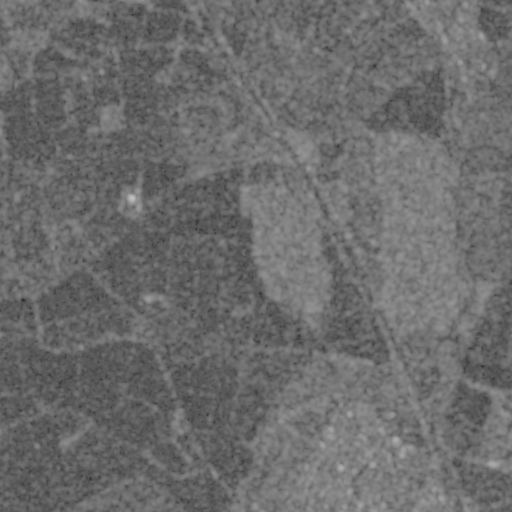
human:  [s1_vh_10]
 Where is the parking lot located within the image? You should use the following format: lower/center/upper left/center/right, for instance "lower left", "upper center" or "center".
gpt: The parking lot is located in the lower right of the image.
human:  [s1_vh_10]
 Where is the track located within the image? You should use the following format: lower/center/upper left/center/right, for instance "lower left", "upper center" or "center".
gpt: The track is located in the lower center of the image.
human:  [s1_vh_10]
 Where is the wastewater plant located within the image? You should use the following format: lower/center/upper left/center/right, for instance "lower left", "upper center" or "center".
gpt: The wastewater plant is located in the lower right of the image.
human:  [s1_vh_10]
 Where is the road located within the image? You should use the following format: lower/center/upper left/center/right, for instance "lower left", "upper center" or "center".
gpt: There is no road in the image.

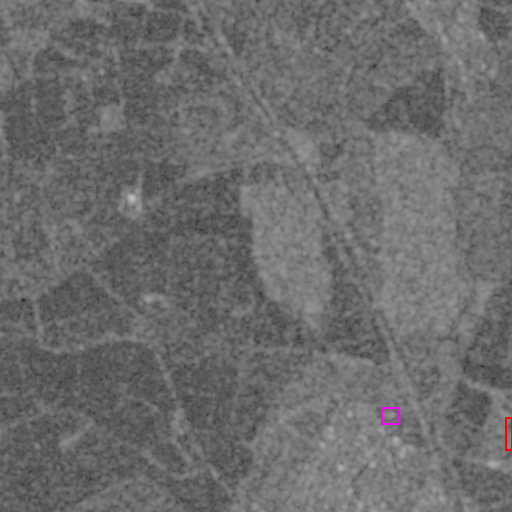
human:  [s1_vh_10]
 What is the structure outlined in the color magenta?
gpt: The structure outlined in magenta is a parking lot.
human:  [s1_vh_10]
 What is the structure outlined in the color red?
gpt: The structure outlined in red is a wastewater plant.
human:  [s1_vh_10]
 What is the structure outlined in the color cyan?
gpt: There is no cyan outline.